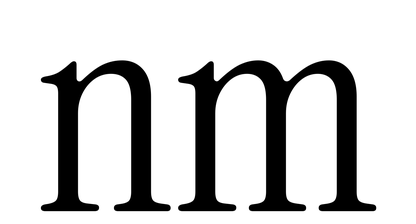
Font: InstrumentSerif-Regular